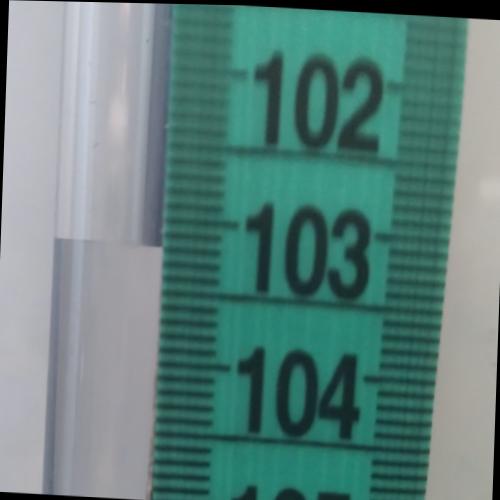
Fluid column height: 103.2 cm